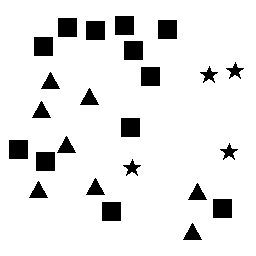
Squares: 12
Triangles: 8
Stars: 4
Total shapes: 24